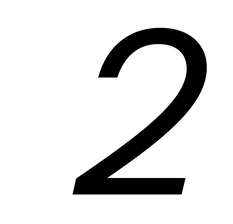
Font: InstrumentSans-Italic_Italic